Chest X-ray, AP view. Patient: 66 years old, sex F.
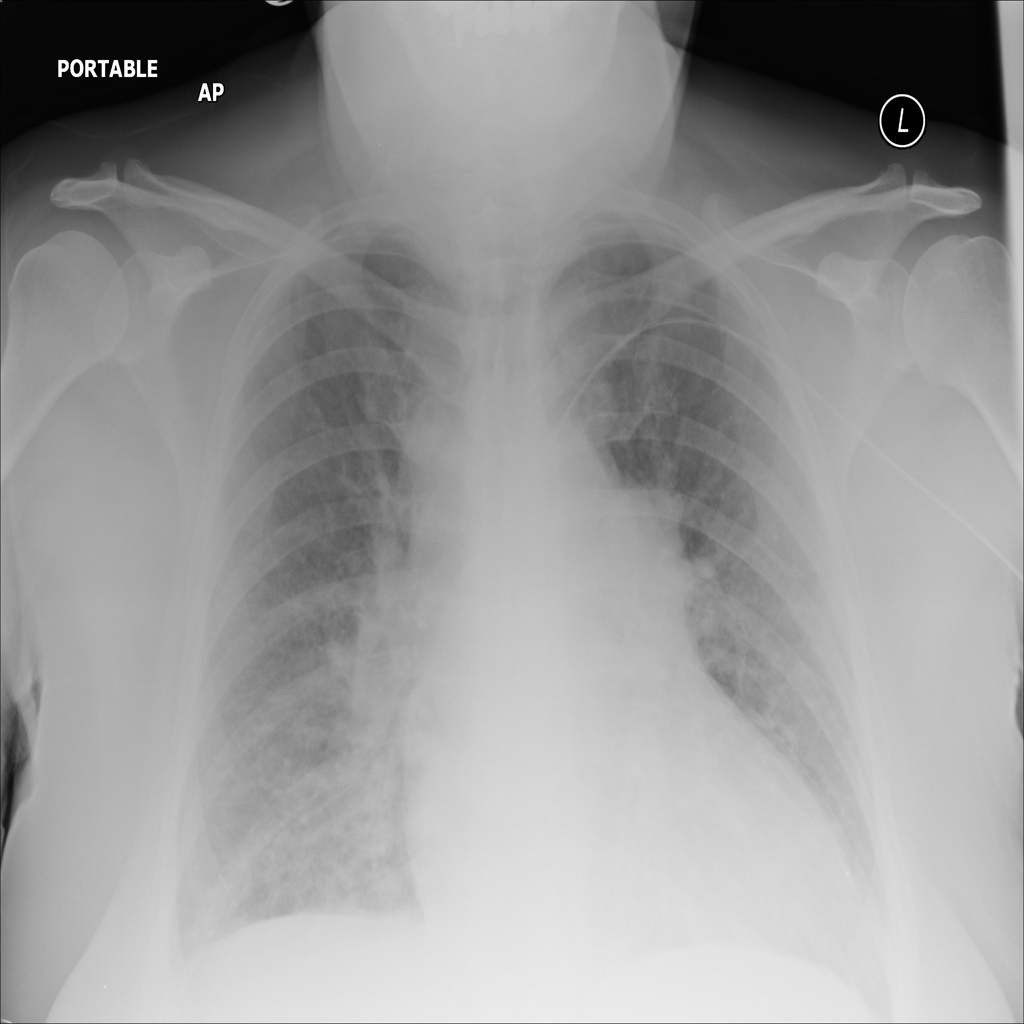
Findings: No Finding